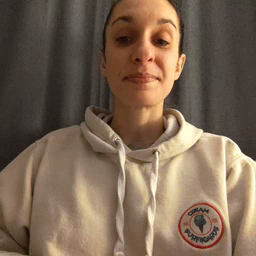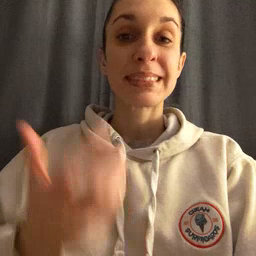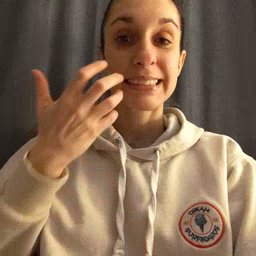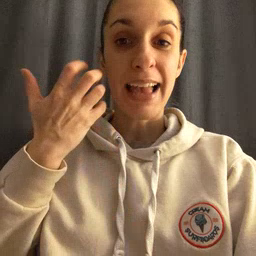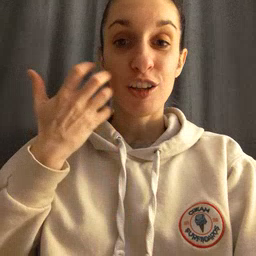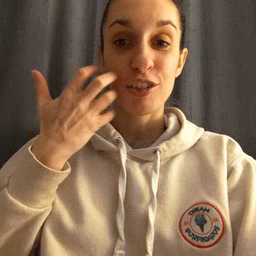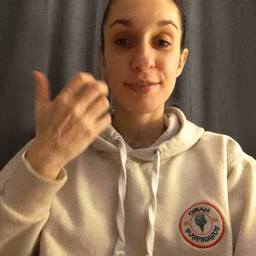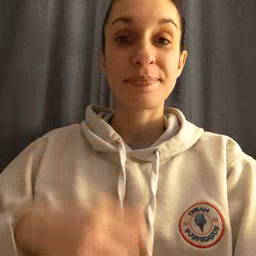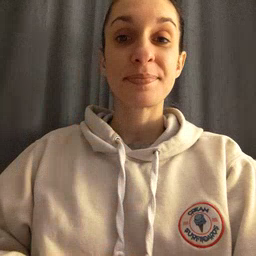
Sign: tiger